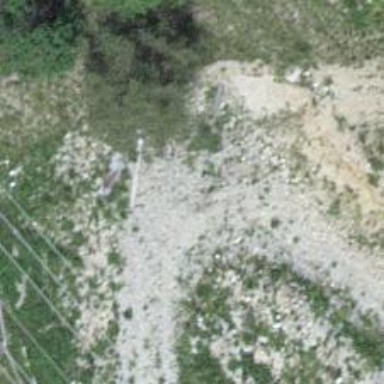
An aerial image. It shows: Unpaved driveway used as service road.